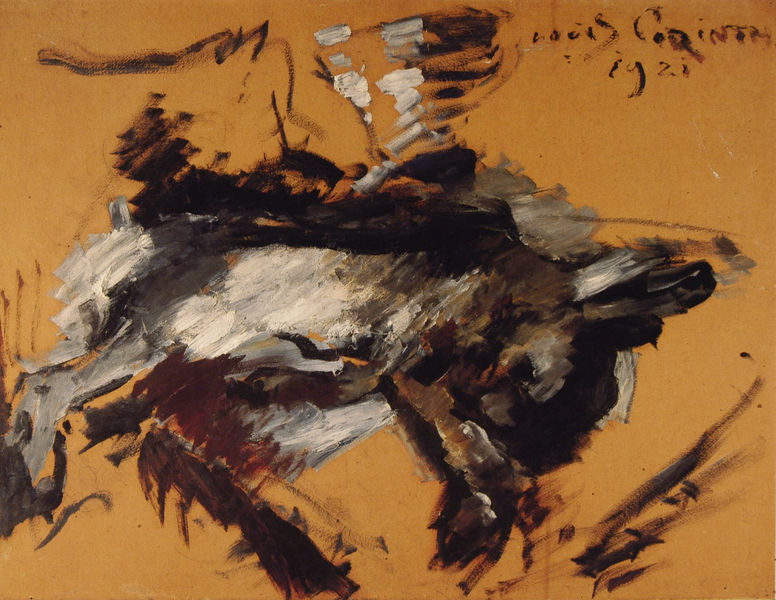
Titel: Der Hase
Künstler: Lovis Corinth
Standort: Bremen
Institution: (Privatsammlung)
Schlagwörter: gemälde, kampf, kopf, körper, weiß, wunde, gelb, impressionismus, ocker, bewegung, braun, grau, hintergrund, ohr, orange, schwarz, skizze, zeichnung, hund, rot, tier, beige, expressionismus, flächig, malerei, federn, tod, tot, bild, signatur, öl, pastos, ohren, esel, pferd, reiter, hase, stilleben, beine, fell, schnell, schweif, schwung, bein, schrift, papier, studie, abstrakt, wüste, farbe, linien, wild, löffel, duktus, pfoten, ölfarbe, liegend, jahreszahl, striche, katze, tusche, blut, corinth, lovis, lovis corinth, offen, expressionistisch, wirbel, stich, konturen, strich, verletzt, dynamik, bedrohlich, pinsel, jagd, fleck, chinesisch, karton, verschwommen, beute, erlegt, kaninchen, zahl, ziffer, dynamisch, geier, ölskizze, pinselstriche, locker, breit, wildschwein, unfertig, tempo, stier, geschwindigkeit, galopp, sterbend, schwaz, tabak, spachtel, aufgelöst, ziegelrot, ocer, kreuz und quer, flüchtig, verwirrt, guache, hellrot, signatrur, flugend(t)e, kadarfer, pastos duktus, deckweiß, 20. jahrhundert, deckwieß, 1921, srtihe, ölfrabe